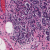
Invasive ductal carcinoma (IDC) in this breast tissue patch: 0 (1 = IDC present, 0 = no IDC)